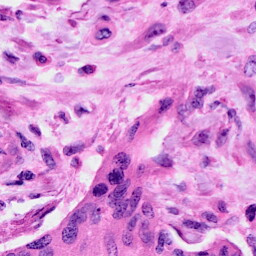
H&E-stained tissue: Cervix